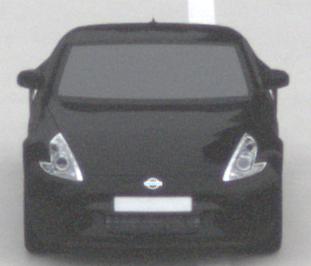
Make: Nissan
Model: 370Z Coupé
Detailed model: 370Z (Z34) Coupé
Model produced from: 2009/12
Model produced until: 2013/03
Doors: 3
Color: black
Road condition: dry road
Daytime: morning or afternoon
Contrast: low contrast